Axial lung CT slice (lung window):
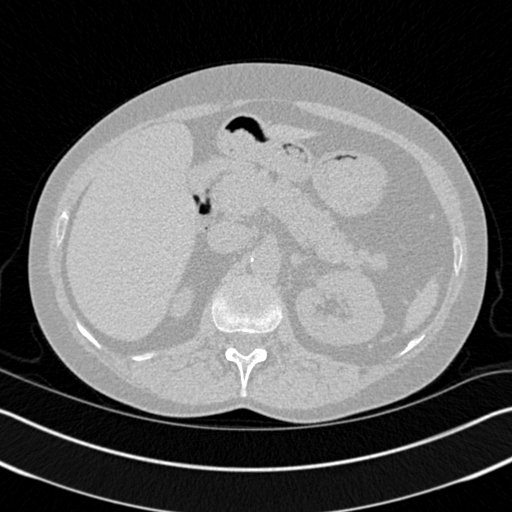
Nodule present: no